Question: On an android Canvas, if I draw a circle with alpha 0xCC and color Color.RED and then draw another circle which partially overlaps the first circle with the same parameters, I'll end up with a venn diagram.
Here is a random example I found (just ignore the [Text] in there). I want to draw overlapping circles like in this diagram, but I don't want the center to be darker, but I do want the whole thing to have alpha so that the map underneath is visible.

Is there a way to do this directly or do I need to draw to a bitmap without alpha and then set the alpha for the whole bitmap and draw it to a canvas? (I haven't used bitmaps yet, so I am not sure how they are used yet.)
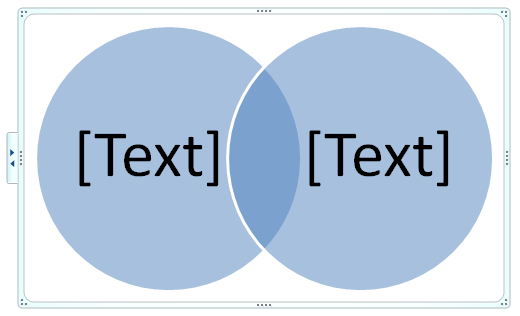
Answer: The easy way would be your suggested solution, ie. drawing all circles with no alpha to a bitmap, then draw that bitmap to another one using the desired alpha.
The hard way would be using blend modes, specifically <URL>.